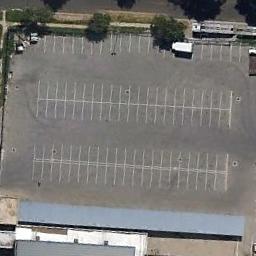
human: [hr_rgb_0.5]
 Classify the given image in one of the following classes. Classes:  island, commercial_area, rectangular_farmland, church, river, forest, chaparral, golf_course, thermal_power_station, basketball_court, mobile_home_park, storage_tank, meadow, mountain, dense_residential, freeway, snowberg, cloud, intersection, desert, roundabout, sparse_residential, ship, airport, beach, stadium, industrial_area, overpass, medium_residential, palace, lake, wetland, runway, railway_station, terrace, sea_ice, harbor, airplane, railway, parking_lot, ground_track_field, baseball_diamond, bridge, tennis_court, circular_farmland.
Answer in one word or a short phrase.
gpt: parking_lot